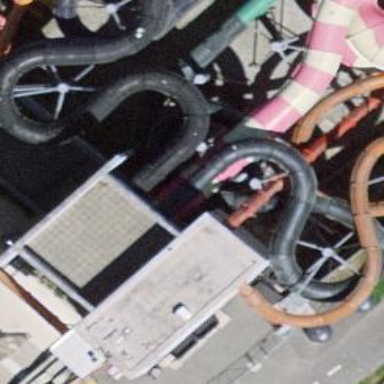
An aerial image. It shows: Water slide attraction.